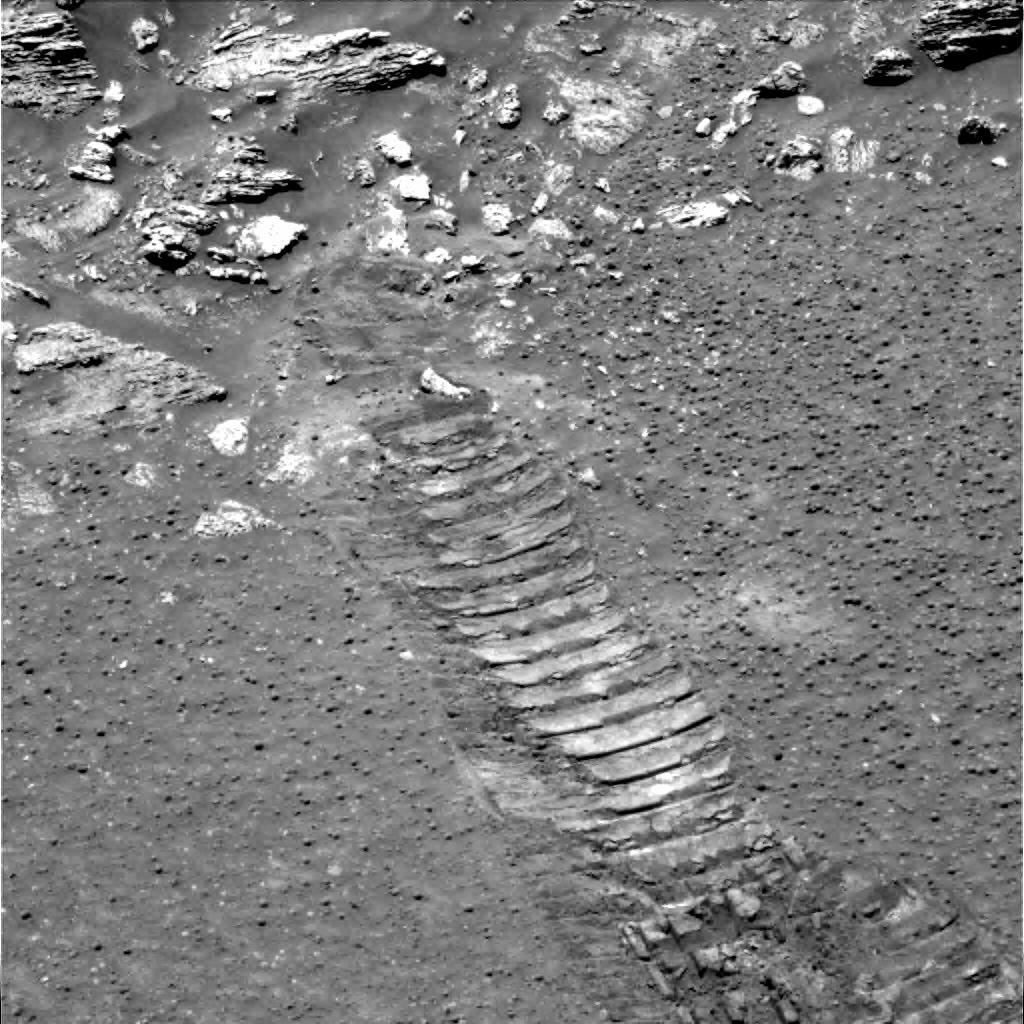
Terrain classes present: Bedrock, Gravel / Sand / Soil, Rock, Shadow, Track